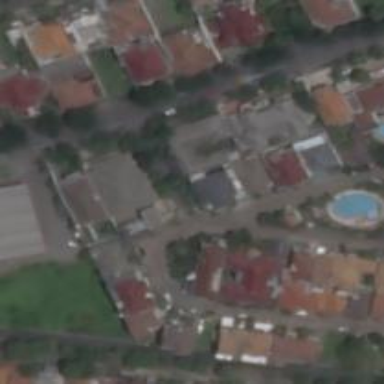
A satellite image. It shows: Residential road.